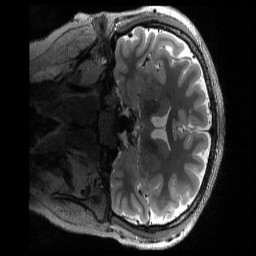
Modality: T2w
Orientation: coronal
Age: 24
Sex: female
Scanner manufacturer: siemens
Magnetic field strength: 3 T
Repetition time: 3.2 s
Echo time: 0.563 s